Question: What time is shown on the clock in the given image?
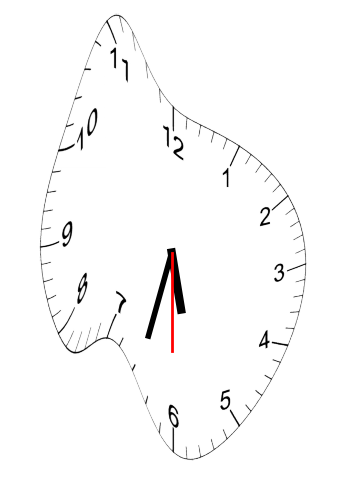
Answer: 05:32:30